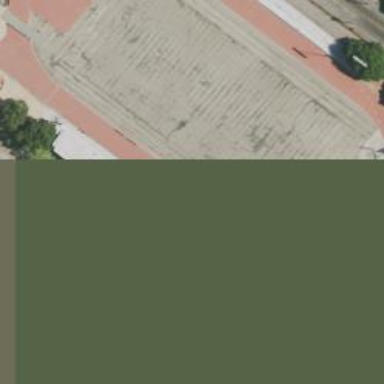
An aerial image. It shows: Grandstand building with bench nearby.